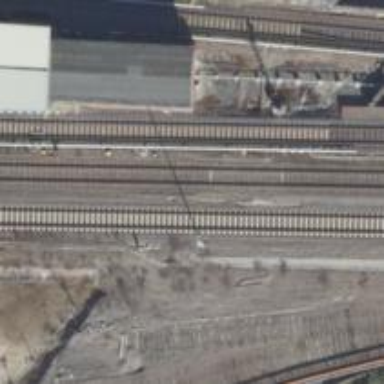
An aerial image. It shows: Light rail railway line with electrified rails.